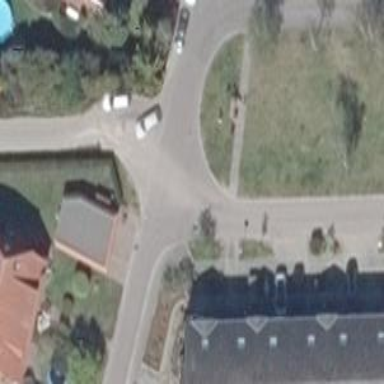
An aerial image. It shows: Smooth asphalt road in residential area.